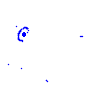
Particle: electron